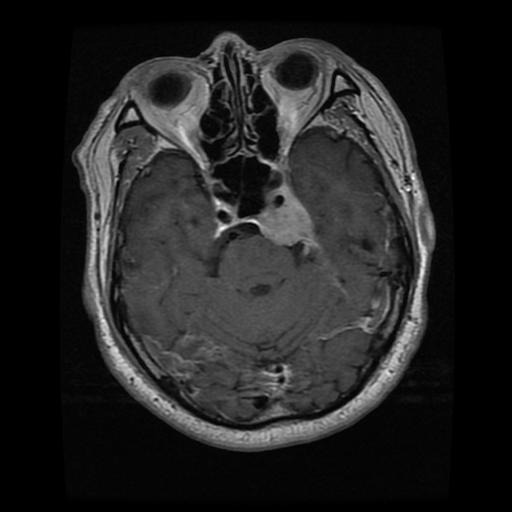
Label: meningioma